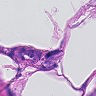
Metastatic tissue present: yes